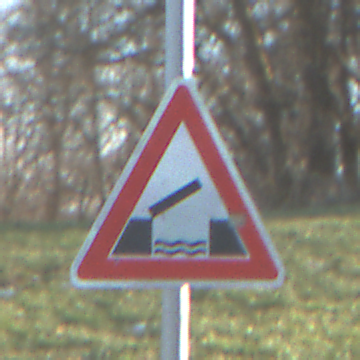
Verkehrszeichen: BeweglicheBruecke
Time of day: MorningAfternoon
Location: Outdoor (Nature)
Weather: Clear
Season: Winter
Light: Natural